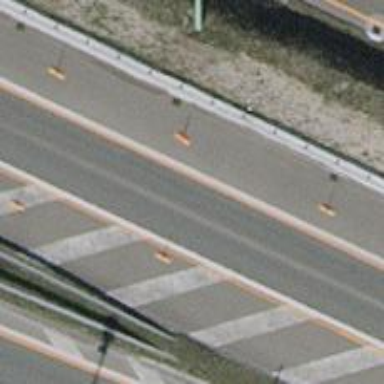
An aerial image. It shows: Asphalt motorway link.